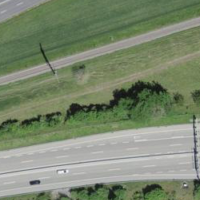
EUNIS habitat code: 57
Species observed at this site:
Holcus lanatus